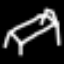
Label: bed